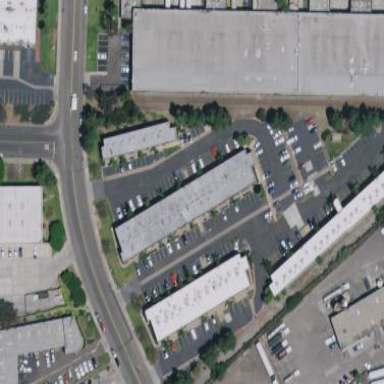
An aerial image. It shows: Industrial building.